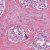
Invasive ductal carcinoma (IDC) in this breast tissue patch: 1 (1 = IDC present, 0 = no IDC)